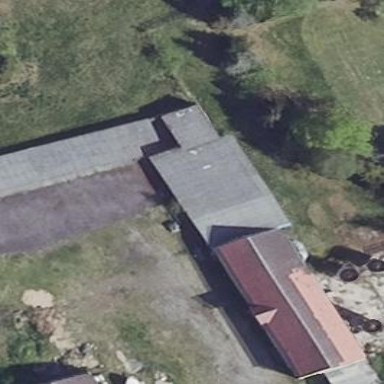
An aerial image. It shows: Shed.